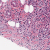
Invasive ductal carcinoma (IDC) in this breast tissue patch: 1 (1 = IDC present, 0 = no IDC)